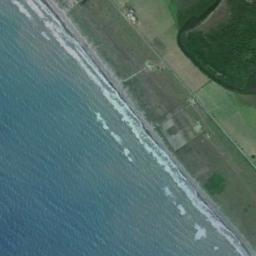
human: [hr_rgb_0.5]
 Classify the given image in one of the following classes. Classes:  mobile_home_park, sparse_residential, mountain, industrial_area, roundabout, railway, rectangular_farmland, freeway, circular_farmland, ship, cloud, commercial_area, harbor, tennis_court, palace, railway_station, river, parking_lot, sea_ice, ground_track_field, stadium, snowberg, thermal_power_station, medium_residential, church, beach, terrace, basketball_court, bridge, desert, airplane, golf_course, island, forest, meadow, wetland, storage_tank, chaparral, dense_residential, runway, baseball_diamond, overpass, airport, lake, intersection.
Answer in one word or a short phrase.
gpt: beach